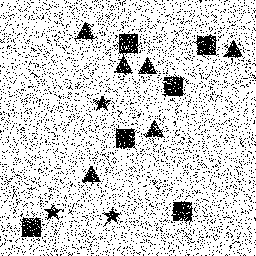
Squares: 6
Triangles: 6
Stars: 3
Total shapes: 15